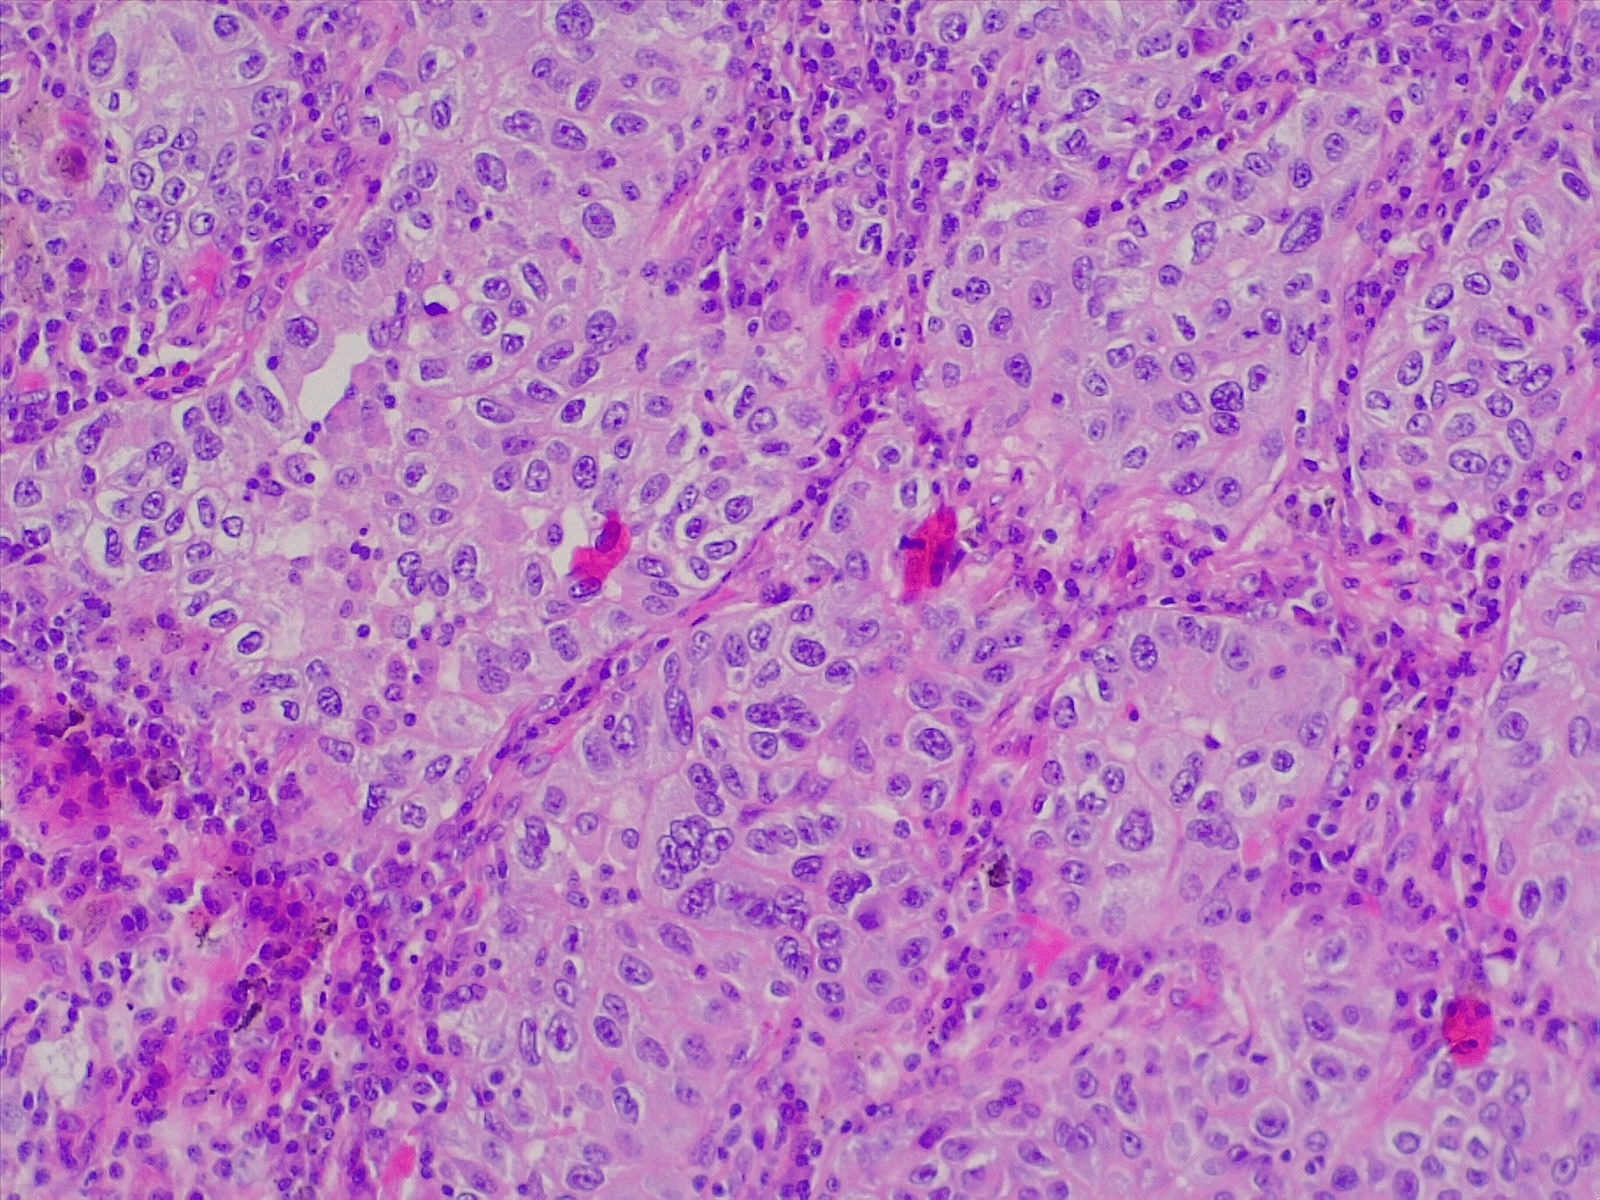
Label: lung adenocarcinoma, poorly differentiated